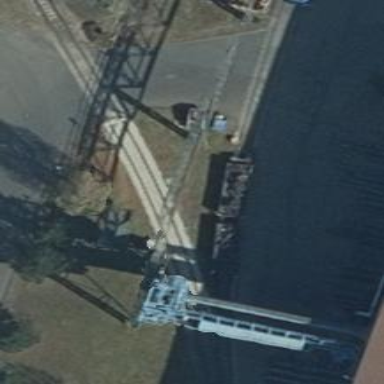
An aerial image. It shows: Railway yard used for servicing trains.